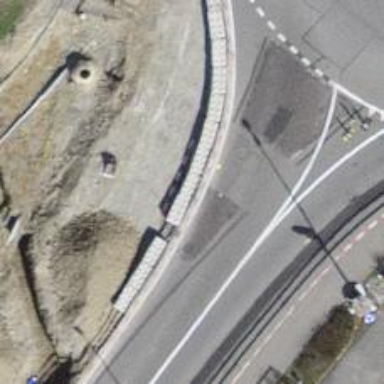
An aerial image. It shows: Secondary road with asphalt surface and sidewalks on both sides.